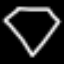
Label: diamond